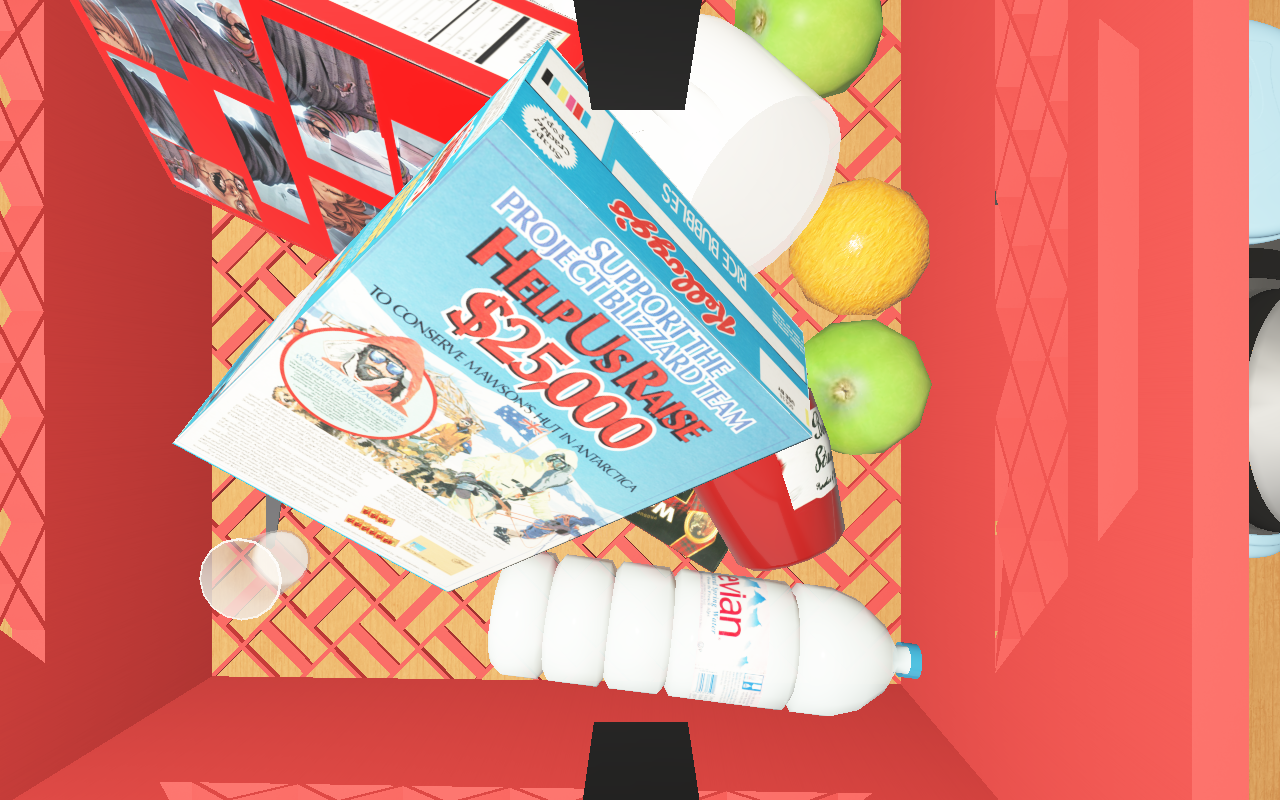
Objects in the scene:
carafe
apple
orange
spoon
wineglass
cereal box
cereal box